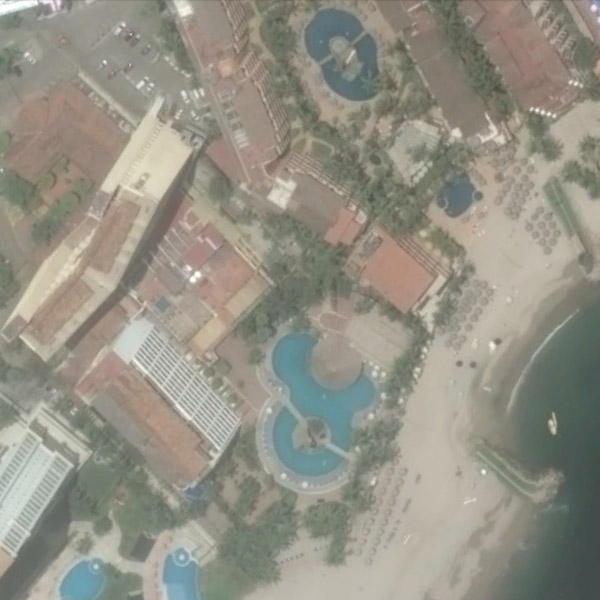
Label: Resort